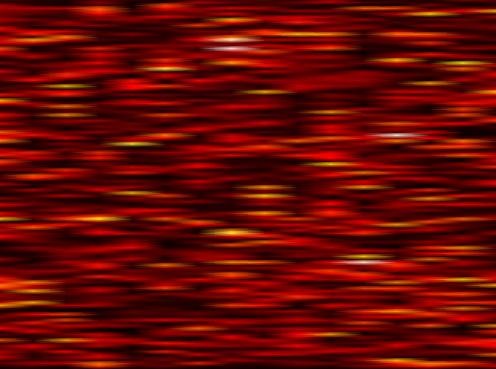
Label: FBMC